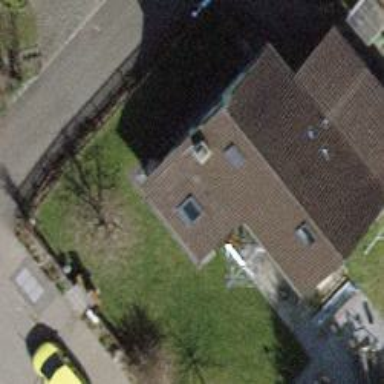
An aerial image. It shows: Building with tiled roof.